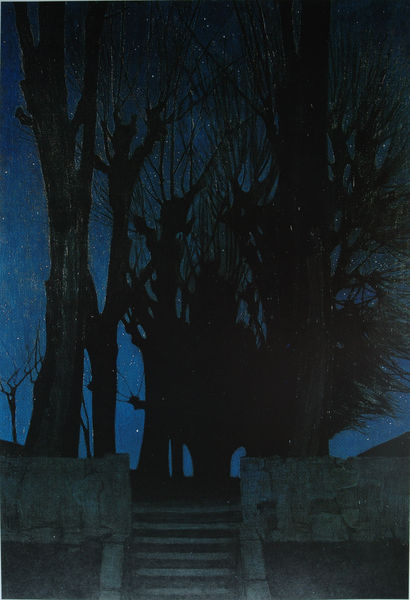
Titel: Weidenbäume bei Nacht
Künstler: Oskar Zwintscher
Standort: Dresden
Institution: Gemäldegalerie Neue Meister, Staatliche Kunstsammlungen Dresden
Schlagwörter: baum, blau, dunkel, gemälde, himmel, mann, schatten, aquarell, baumstämme, bäume, grün, landschaft, äste, abend, frankreich, grau, licht, nacht, schwarz, weg, hochformat, malerei, symbolismus, alt, wand, silber, stein, steine, bild, öl, ast, dämmerung, hügel, natur, sonnenaufgang, stamm, weide, zweige, brüstung, dunkelheit, figur, pflanze, pflanzen, krone, schön, wald, nachthimmel, deutschland, hellblau, ruhe, umrisse, düster, ansicht, moderne, abstrakt, mauer, allee, sonnenuntergang, kahl, herbst, steinmauer, winter, silhouette, van gogh, romantik, stämme, treppe, treppen, dunkelblau, jugendstil, symmetrie, finster, japonismus, aufgang, stufe, stufen, baumkronen, silouette, geheimnisvoll, umriss, gestalt, leuchten, foto, fotografie, oben, unten, tusche, ruine, courbet, helligkeit, weiden, stern, zweig, mauerwerk, kontur, symmetrisch, druck, sterne, sternenhimmel, jugenstil, radierung, leinwand, friedhof, baumgruppe, quader, finsternis, mauern, picasso, gruselig, mystisch, sunkel, gegenlicht, unheimlich, bruchstein, baumstumpf, die, gouache, stiegen, steinwand, blöcke, ..., c. d. friedrich, casper david friedrich, daisendorf, farbradierung, lindenbaum, margritte, mitternacht, steinstufen, steintreppe, sternklar, stufeb, verzweigt, war, kahle bäume, hinauf, äster, sternenklar, hinuaf, blau wald